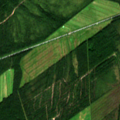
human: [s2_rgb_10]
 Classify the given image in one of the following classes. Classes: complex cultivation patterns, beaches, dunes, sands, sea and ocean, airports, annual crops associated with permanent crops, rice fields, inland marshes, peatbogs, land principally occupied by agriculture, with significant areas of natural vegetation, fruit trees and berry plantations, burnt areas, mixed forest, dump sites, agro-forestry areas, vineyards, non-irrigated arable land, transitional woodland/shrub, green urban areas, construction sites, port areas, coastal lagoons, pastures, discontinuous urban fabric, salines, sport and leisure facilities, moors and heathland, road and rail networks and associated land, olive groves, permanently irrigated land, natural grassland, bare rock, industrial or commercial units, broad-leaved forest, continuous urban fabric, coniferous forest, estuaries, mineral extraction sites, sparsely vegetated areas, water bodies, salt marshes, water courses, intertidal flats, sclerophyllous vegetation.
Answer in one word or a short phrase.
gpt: non-irrigated arable land, coniferous forest, mixed forest, transitional woodland/shrub